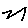
Label: zigzag